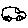
Label: car